Question: How can I make a textarea or a div look like this?

The circles can be detected by the cursor (for clicking, moving and so on).
Are there any jquery plugins that allows me to resize the textarea and increase the font size like in Pickmonkey?
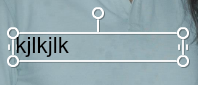
Answer: You can draw this easily enough using an HTML construct as follows:
'''
<div id="mytextbox" style="position: absolute; width: 200px; height: 30px; border: solid 1px #fff">
<div style="top: -20px; left: 50%;cursor: move;" class="move" onmousedown="beginResize('top',event)">&nbsp;</div>
<div style="position: absolute; top: -5px; left: -5px;cursor: nw-resize;" class="corner" onmousedown="beginResize('topleft',event)">&nbsp;</div>
<div style="top: -5px; right: -5px;cursor: ne-resize;" class="corner" onmousedown="beginResize('topright',event)">&nbsp;</div>
<div style="bottom: -5px; left: -5px;cursor: sw-resize;" class="corner" onmousedown="beginResize('bottomleft',event)">&nbsp;</div>
<div style="bottom: -5px; right: -5px;cursor: se-resize;" class="corner" onmousedown="beginResize('bottomright',event)">&nbsp;</div>
<div style="top: 50%; left: -5px;cursor: w-resize;" class="side" onmousedown="beginResize('left',event)">&nbsp;</div>
<div style="top: 50%; right: -5px;cursor: e-resize;" class="side" onmousedown="beginResize('right',event)">&nbsp;</div>
<textarea style="border: 0px; background: transparent; width: 200px; height: 30px; padding: 0px;">Some Text</textarea>
</div>
'''
and including these CSS classes in your stylesheet:
'''
.corner{
position: absolute;
background: url('cornercircle.png') top left no-repeat;
width: 10px;
height: 10px;
}
.side{
position: absolute;
background: url('sidelines.png') top left no-repeat;
width: 10px;
height: 10px;
margin-top: -5px;
}
.move{
position: absolute;
background: url('topcirclewithline.png') top left no-repeat;
width: 10px;
height: 20px;
margin-left: -5px;
}
'''
Making the corners and sides actually resize the textbox is a slightly larger task, so I'll leave that to you...
UPDATE: The images are as follows:
- - -